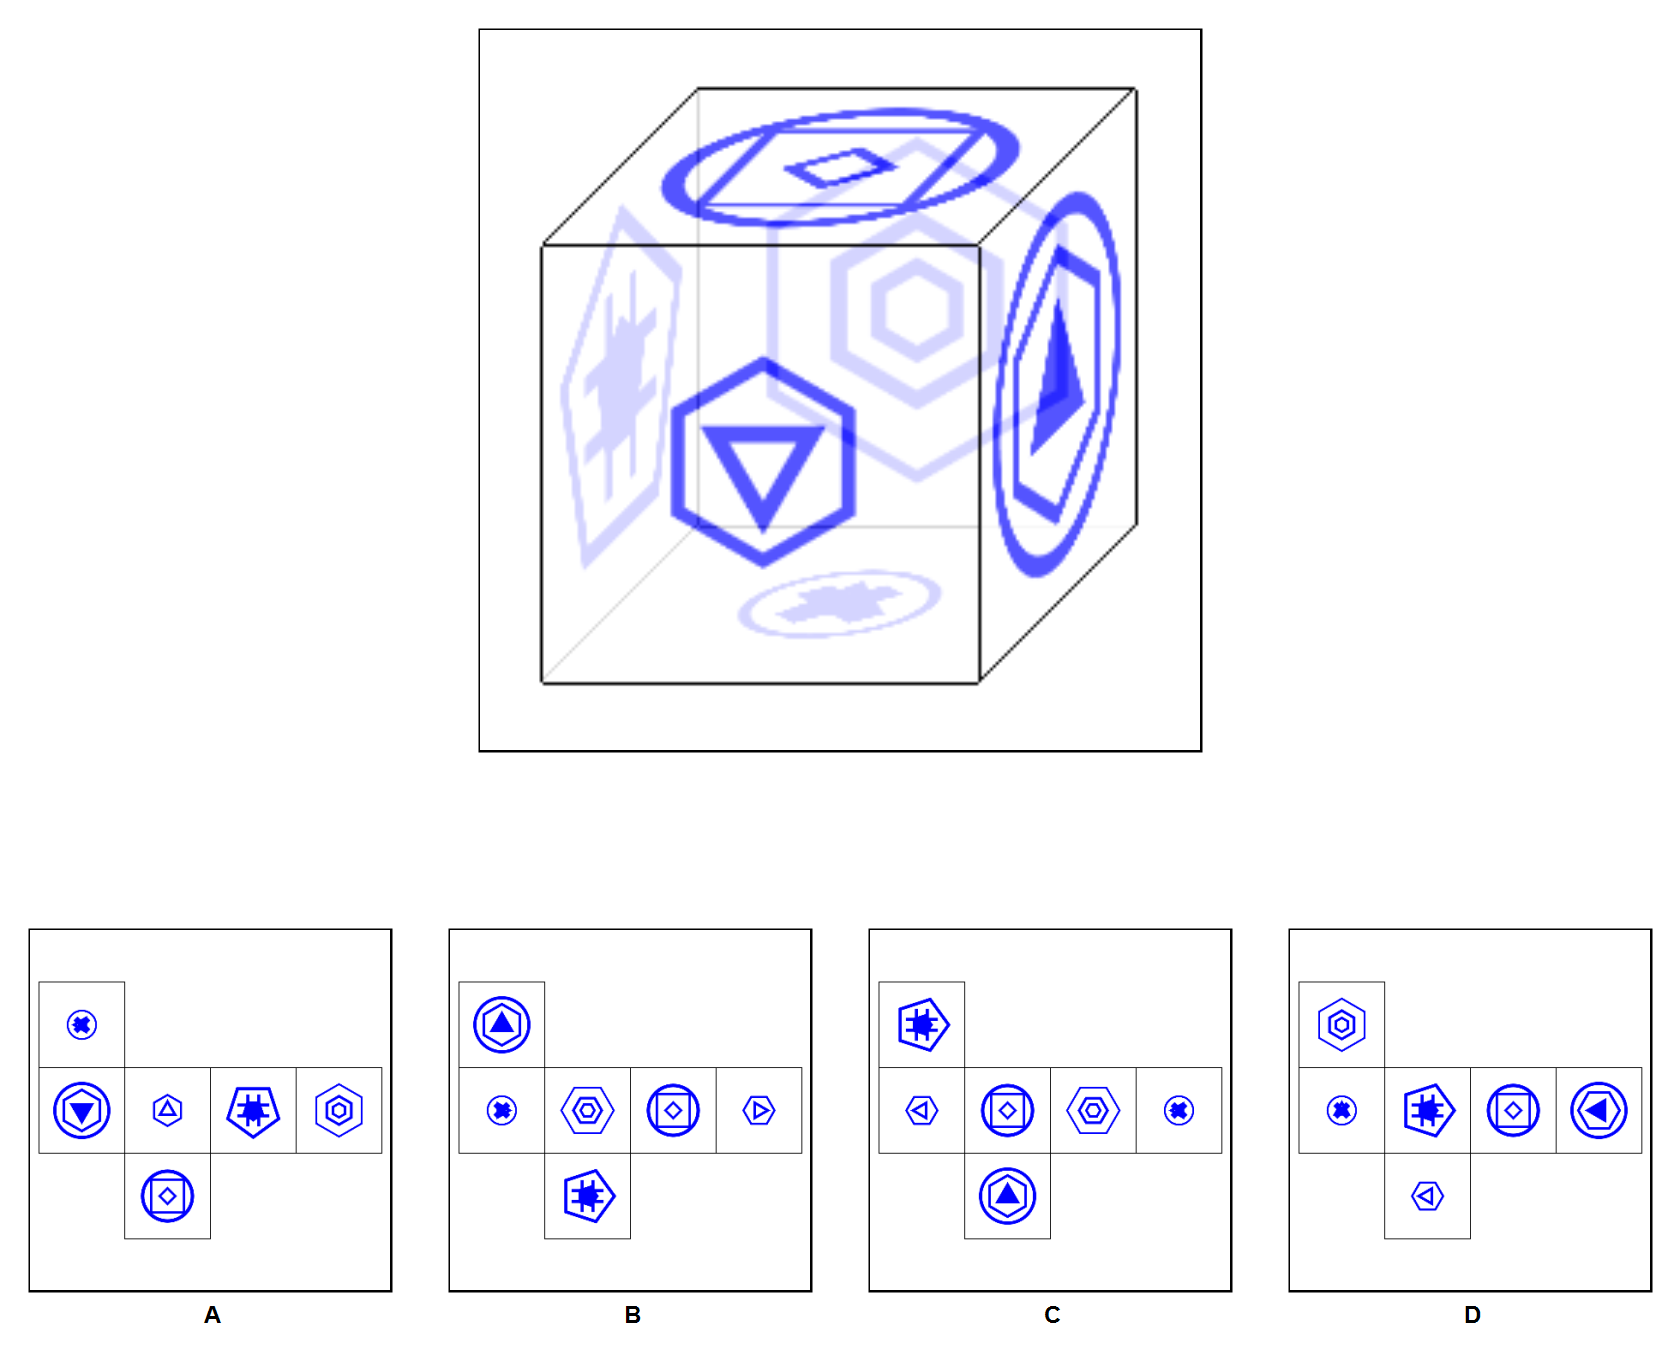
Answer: B